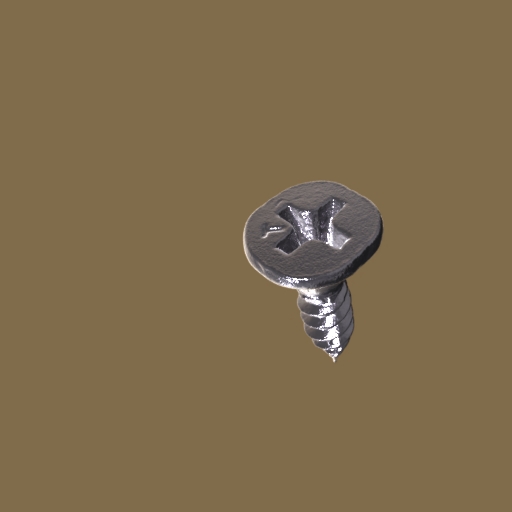
Label: screw